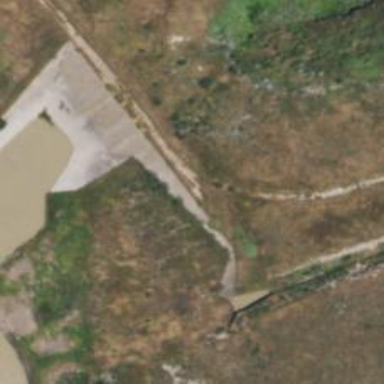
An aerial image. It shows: Track leading to Military Base.